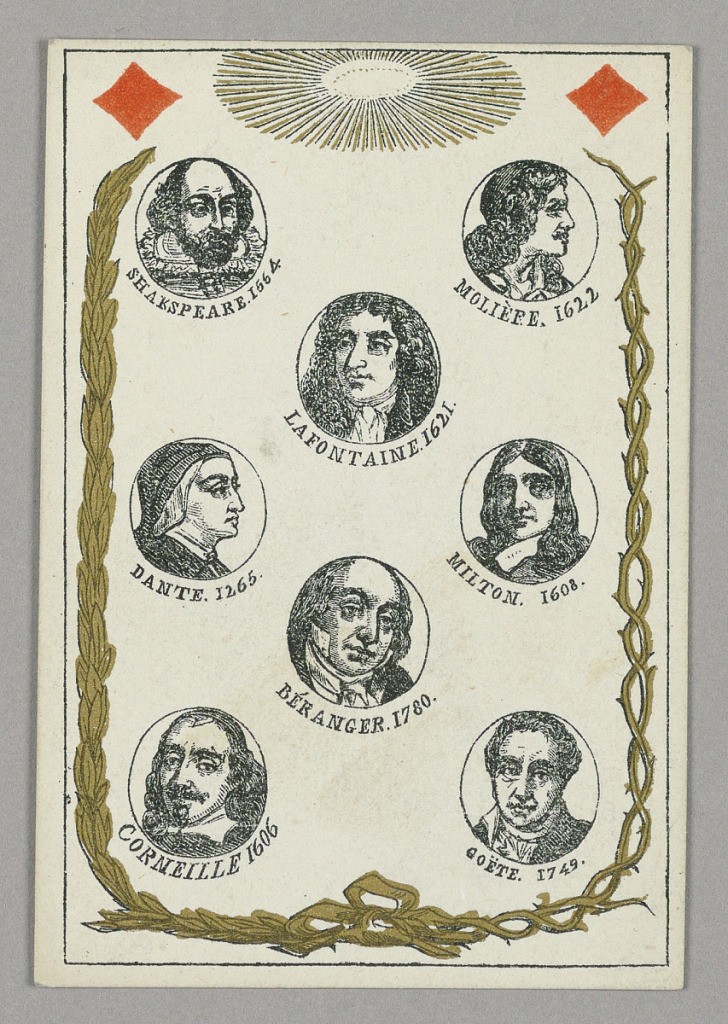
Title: Great Writers, Playing Card from Set of "Cartes héroïques" or "Des grands hommes"
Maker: Eugène Moreau, French, active 19th c.
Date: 1871
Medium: Stencil-colored lithograph on paper
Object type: Playing card
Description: Playing card from a set of "Cartes héroïques" or "Des grands hommes"